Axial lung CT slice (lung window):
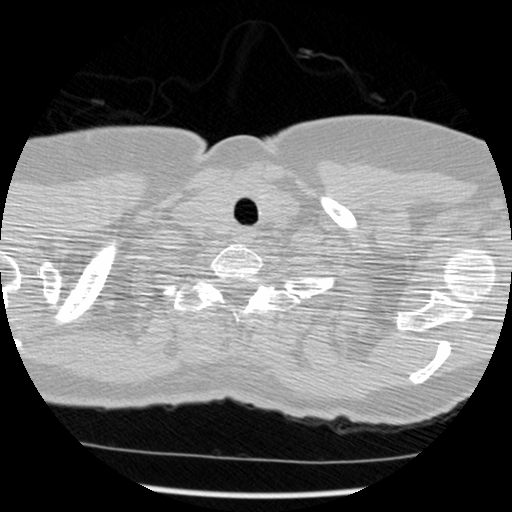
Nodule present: no